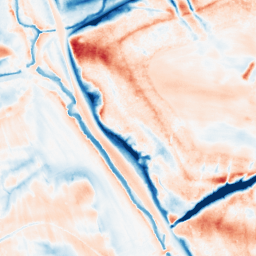
Category: classical
Decomposition family: gaussian_anisotropic
Decomposition parameters: sigma_x: 5
sigma_y: 10
Upsampling method: cubic_mitchell
Upsampling parameters: scale: 4
Upsampling scale: 4